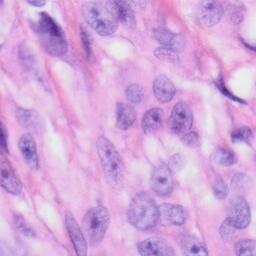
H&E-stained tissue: Skin